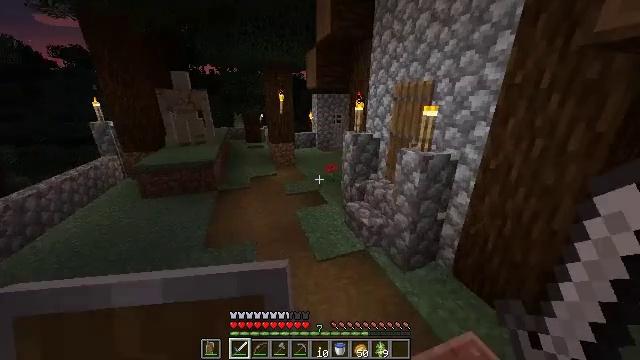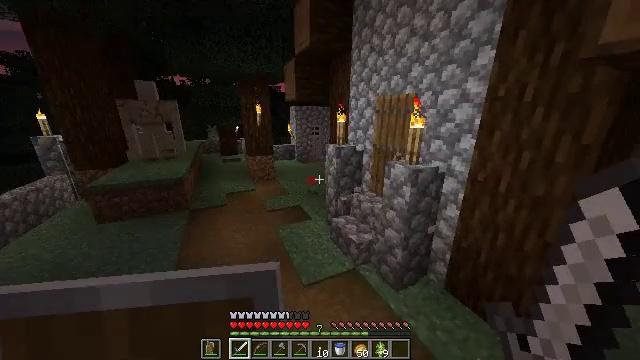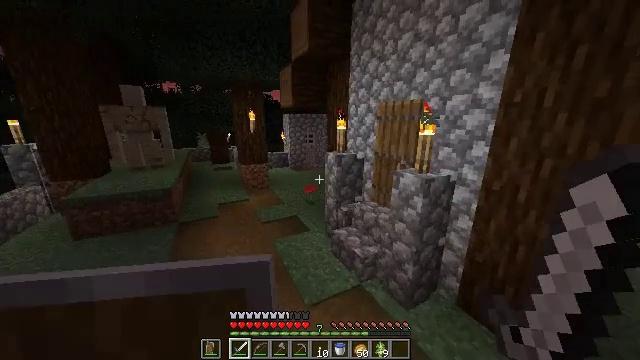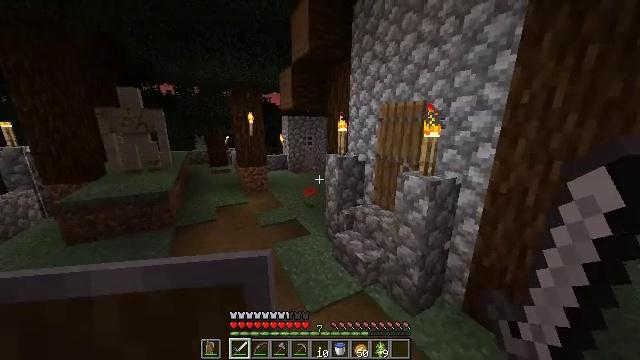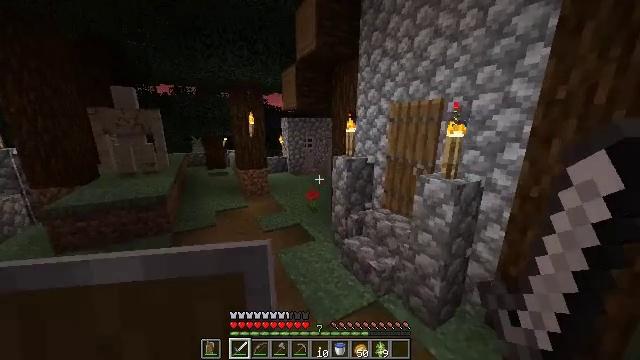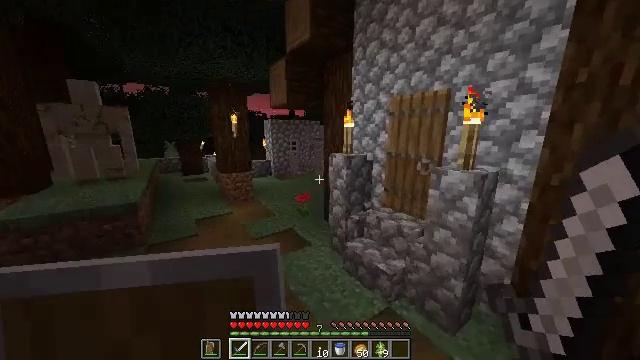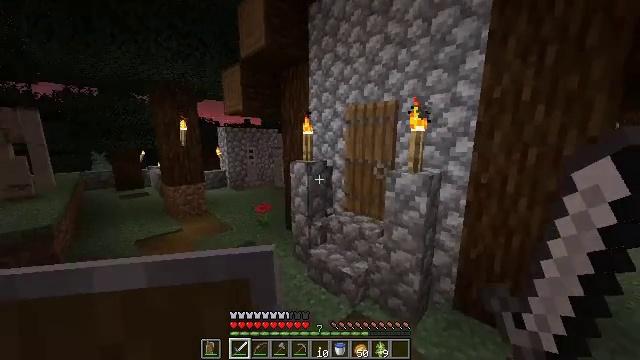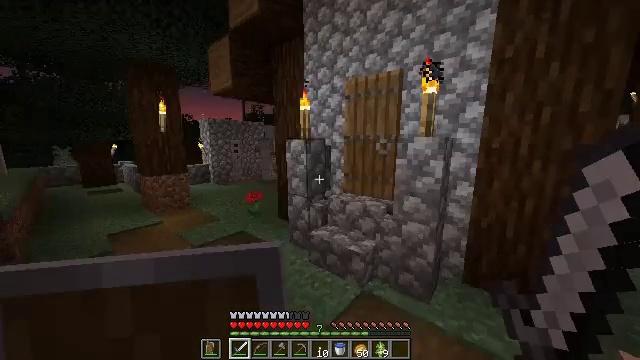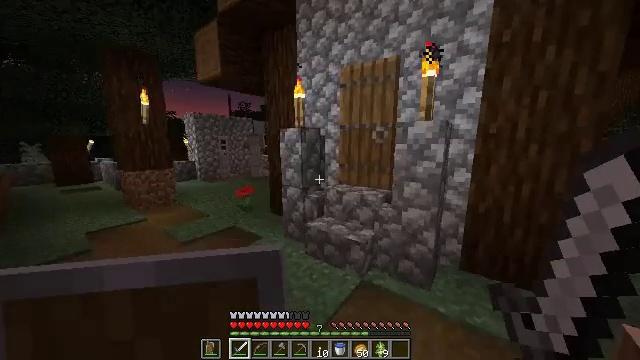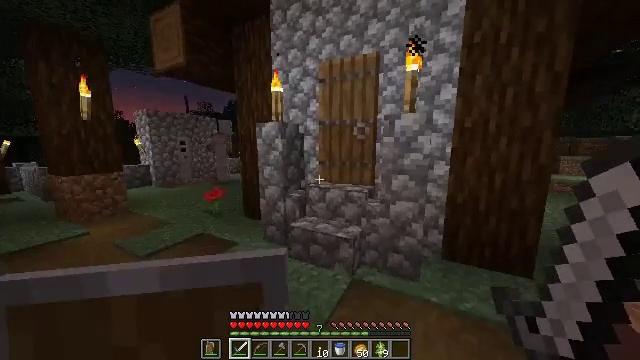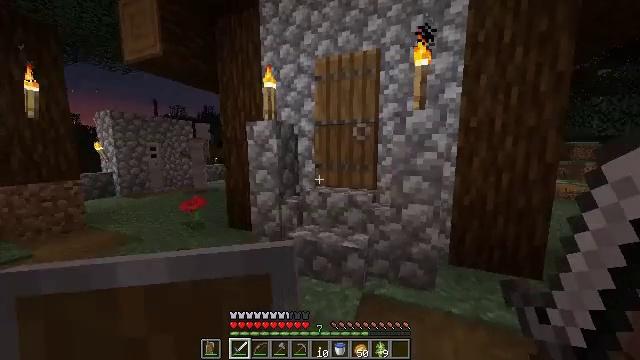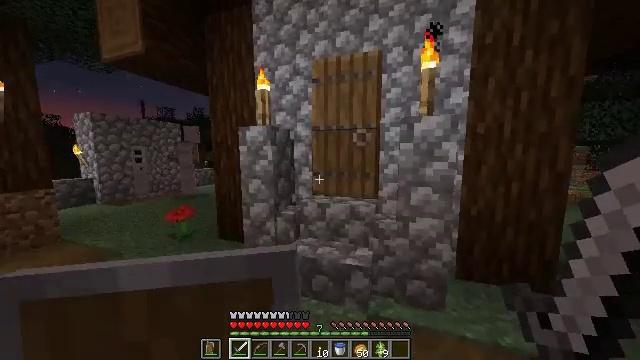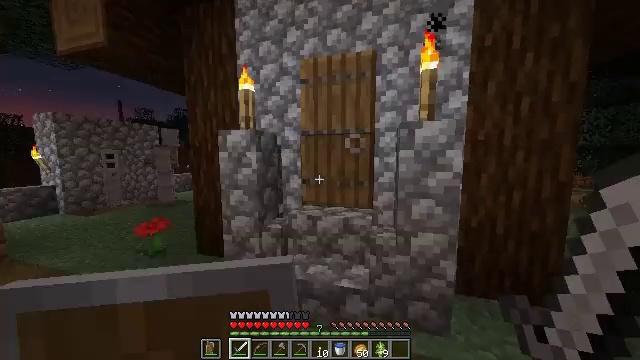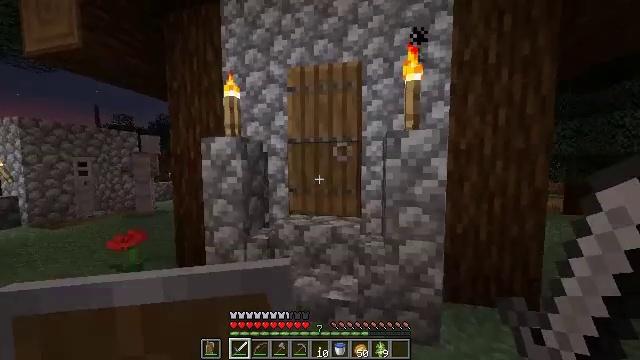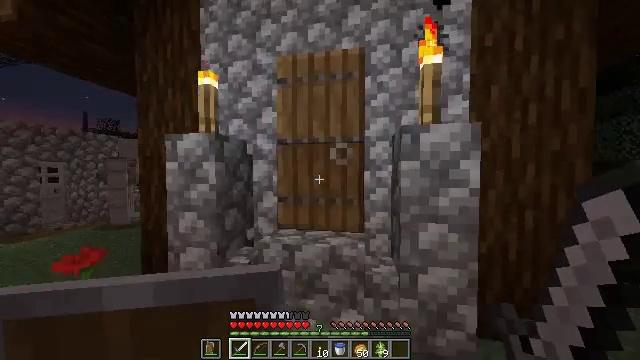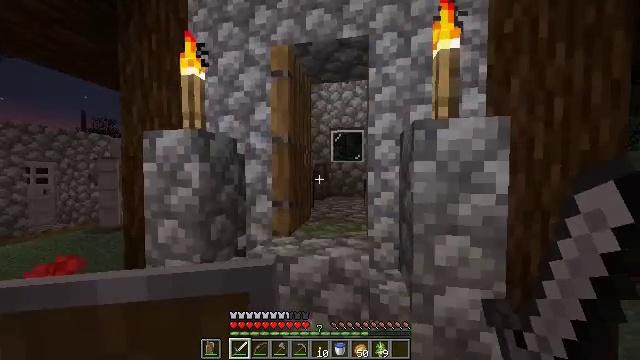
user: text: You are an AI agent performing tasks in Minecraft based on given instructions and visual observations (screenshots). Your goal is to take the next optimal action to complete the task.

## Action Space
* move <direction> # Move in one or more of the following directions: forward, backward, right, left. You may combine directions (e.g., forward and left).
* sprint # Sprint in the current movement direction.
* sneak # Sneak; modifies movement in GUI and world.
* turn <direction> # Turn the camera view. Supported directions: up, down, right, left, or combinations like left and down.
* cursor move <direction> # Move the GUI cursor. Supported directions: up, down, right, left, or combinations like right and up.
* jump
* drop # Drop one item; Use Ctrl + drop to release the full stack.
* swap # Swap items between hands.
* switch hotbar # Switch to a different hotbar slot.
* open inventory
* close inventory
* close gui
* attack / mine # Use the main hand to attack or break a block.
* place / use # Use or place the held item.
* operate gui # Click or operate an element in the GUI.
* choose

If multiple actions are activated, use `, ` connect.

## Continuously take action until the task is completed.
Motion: motion action
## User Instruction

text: Remove the blue bed from its location.
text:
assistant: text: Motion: move forward and move left, turn right and up
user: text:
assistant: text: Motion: move forward and move left, turn right and up
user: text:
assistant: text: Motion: move forward and move left
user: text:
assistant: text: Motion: move forward and move left
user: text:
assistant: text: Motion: move forward and move left, turn right and up
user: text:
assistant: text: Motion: move forward and move left, turn right and up
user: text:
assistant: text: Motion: move forward and move left, turn right
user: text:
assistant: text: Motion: move forward and move left, turn right
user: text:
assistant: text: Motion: move forward and move left, turn right and up
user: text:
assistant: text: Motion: move forward, turn right and up
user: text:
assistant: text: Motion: move forward, turn right
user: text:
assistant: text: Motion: move forward, turn right and up
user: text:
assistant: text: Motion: move forward, turn right and up
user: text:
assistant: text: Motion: move forward, turn right and up
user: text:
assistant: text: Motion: move forward, use / place
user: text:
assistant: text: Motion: move forward, use / place
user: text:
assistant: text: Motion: move forward, turn left and down
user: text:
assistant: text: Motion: move forward, turn right and down
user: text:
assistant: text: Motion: move forward, turn right
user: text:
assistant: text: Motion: move forward, turn right
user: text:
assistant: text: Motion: move forward, turn right
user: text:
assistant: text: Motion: move forward
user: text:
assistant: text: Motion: move forward, turn right
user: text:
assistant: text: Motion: move forward, turn right
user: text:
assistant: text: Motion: move forward
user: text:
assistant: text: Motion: move forward
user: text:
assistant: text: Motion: no_op
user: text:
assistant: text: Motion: no_op
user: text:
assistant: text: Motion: move back
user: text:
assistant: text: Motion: move back